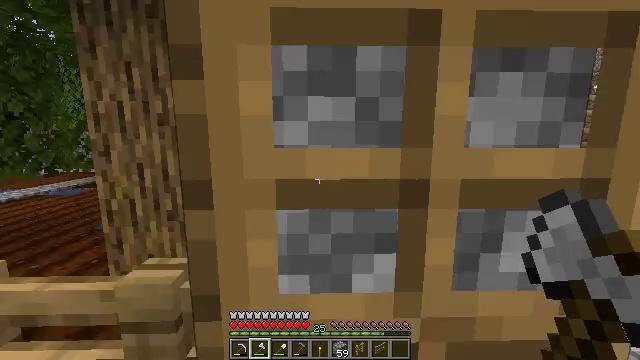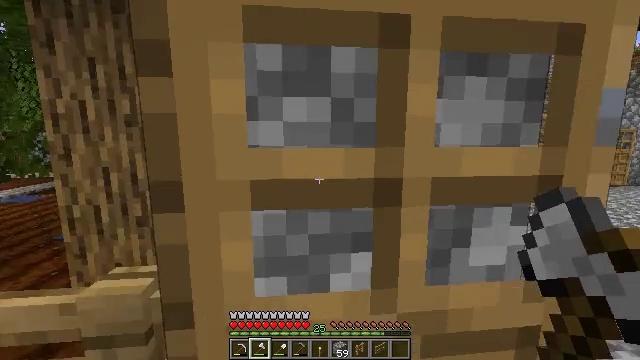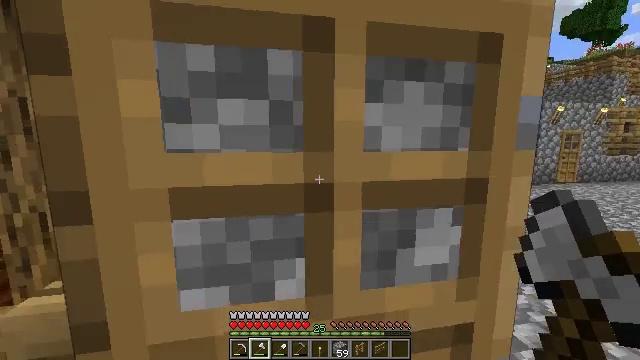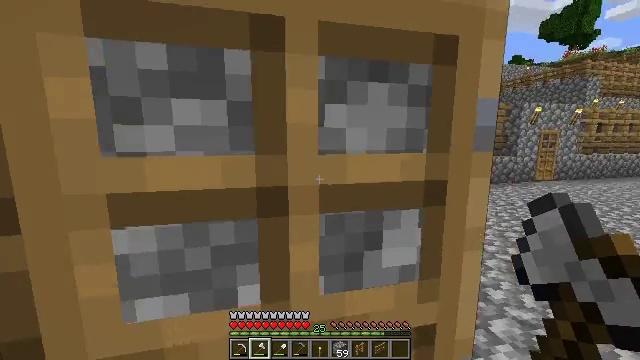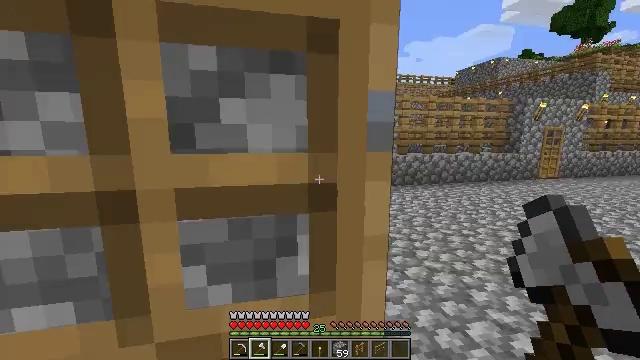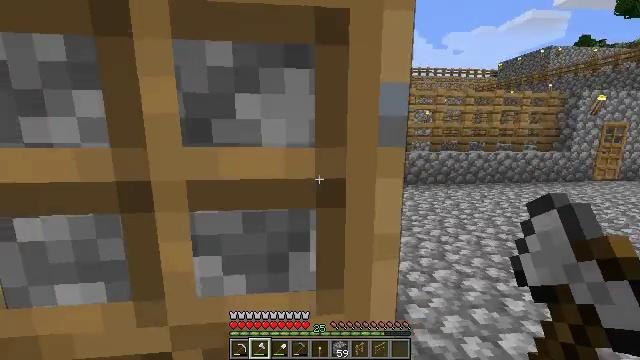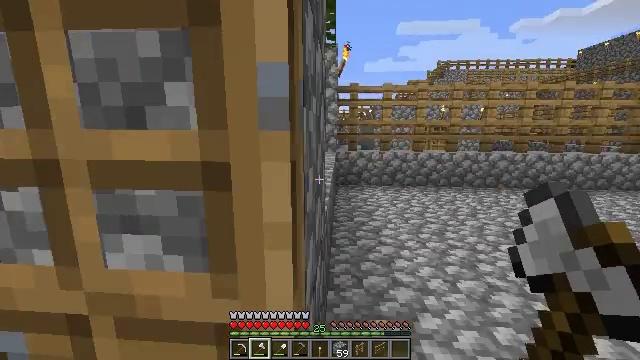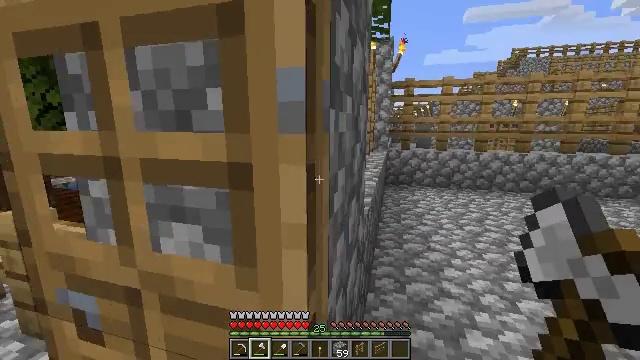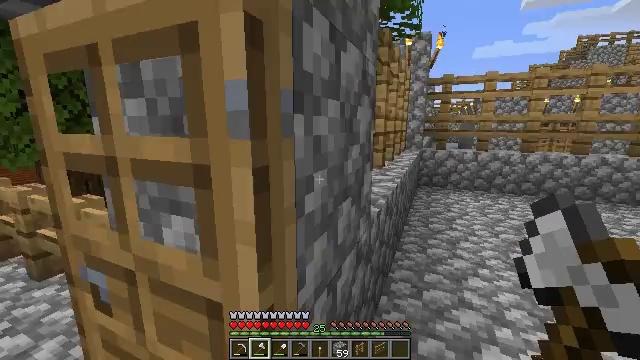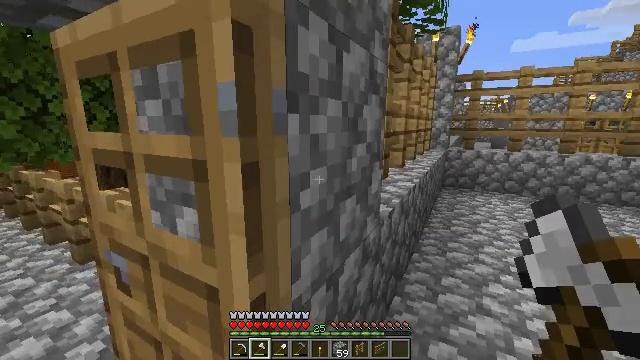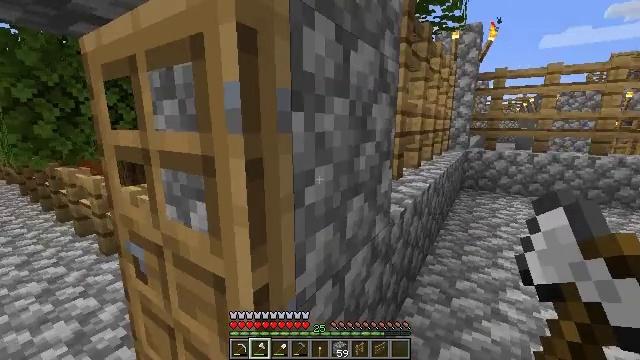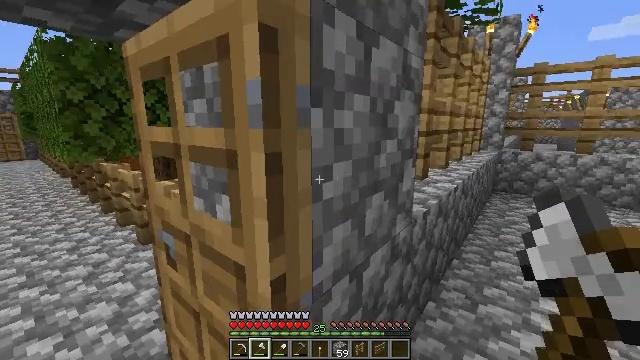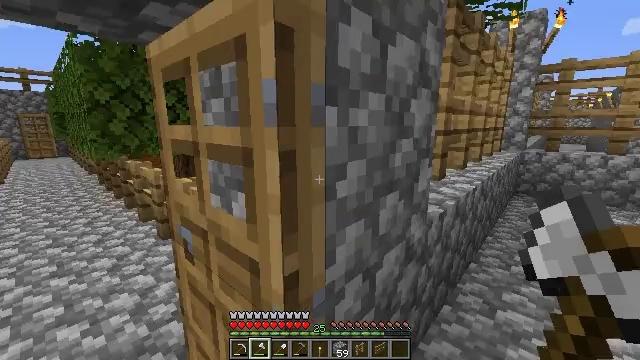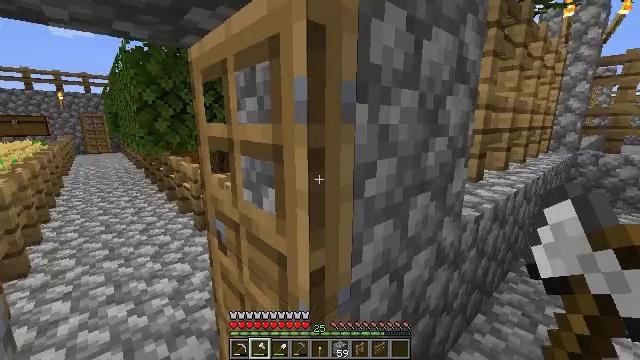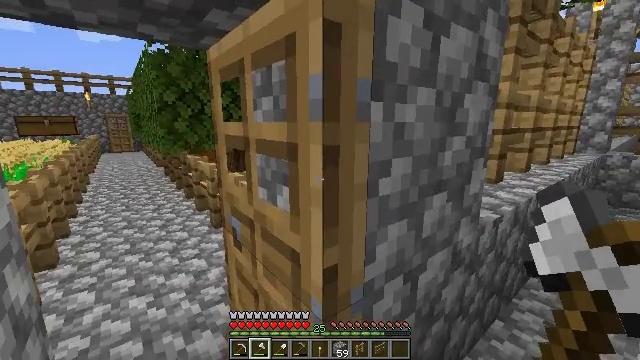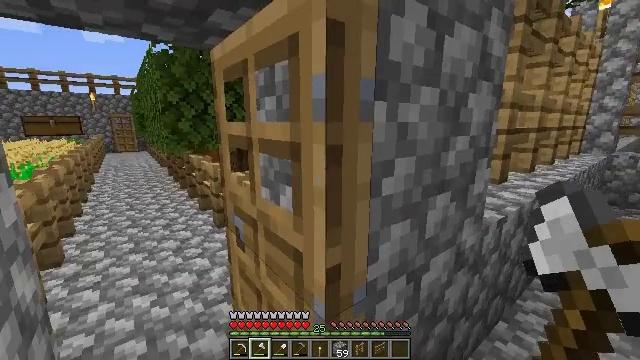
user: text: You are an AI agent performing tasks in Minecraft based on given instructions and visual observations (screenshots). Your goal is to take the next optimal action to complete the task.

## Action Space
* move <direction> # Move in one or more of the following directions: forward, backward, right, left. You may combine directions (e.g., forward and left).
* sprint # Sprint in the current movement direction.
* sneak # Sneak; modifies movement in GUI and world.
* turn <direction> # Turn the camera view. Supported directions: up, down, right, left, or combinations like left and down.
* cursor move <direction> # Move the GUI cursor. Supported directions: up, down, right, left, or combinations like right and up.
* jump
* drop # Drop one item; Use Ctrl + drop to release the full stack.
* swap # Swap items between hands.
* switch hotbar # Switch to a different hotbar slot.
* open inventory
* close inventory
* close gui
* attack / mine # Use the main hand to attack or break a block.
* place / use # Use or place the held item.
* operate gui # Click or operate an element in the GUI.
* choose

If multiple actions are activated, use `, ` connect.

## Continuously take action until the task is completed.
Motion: motion action
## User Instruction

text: Form granite stairs by using the crafting table.
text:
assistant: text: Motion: turn right
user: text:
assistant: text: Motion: move right, turn right
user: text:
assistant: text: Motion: move right, turn right
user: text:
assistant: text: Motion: move right, turn left
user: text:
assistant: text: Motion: move right, turn left
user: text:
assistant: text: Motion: move right, turn left
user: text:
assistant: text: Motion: move right, turn left
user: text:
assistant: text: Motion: turn left
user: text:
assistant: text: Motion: turn left
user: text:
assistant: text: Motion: turn left
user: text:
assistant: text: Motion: turn left
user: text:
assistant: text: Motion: turn left
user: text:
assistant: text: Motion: turn left
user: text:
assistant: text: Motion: turn left
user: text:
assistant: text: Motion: no_op
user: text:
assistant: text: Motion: no_op
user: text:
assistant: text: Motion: use / place
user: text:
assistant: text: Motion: use / place
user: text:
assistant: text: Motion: turn right
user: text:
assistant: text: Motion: turn right
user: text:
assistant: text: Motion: turn right and up
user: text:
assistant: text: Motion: turn right
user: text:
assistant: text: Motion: move forward, turn right and down
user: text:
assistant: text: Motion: move forward, turn right and down
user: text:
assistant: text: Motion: move forward, turn right
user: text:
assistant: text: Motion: move forward, turn right
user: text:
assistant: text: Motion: move forward, turn right
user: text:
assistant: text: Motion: move forward, turn right
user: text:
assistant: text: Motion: move forward, turn right
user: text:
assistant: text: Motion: move forward, turn right